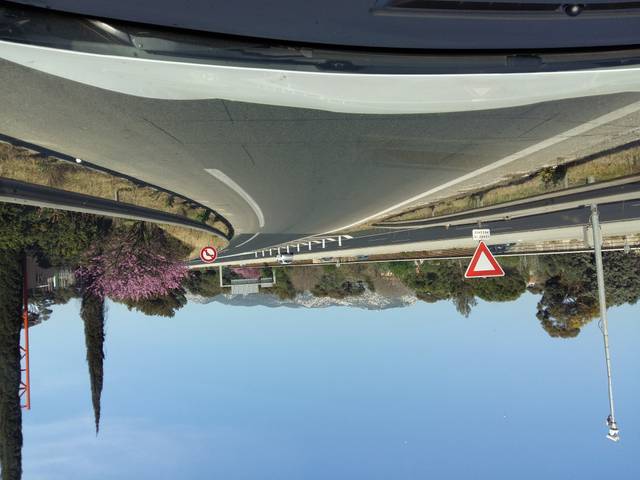
Region: France
Coordinates: 43.125, 5.879